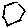
Label: hexagon